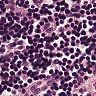
Metastatic tissue present: no